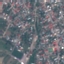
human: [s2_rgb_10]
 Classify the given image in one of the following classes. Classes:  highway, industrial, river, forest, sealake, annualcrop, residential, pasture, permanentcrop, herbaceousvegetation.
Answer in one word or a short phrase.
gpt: Residential